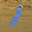
Label: 1